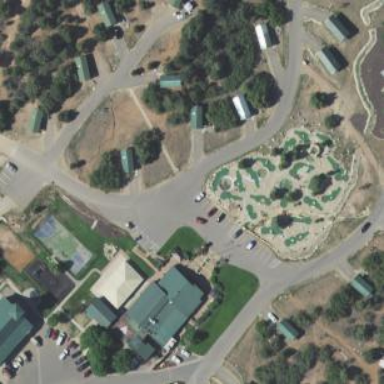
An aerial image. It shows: Miniature golf leisure land.